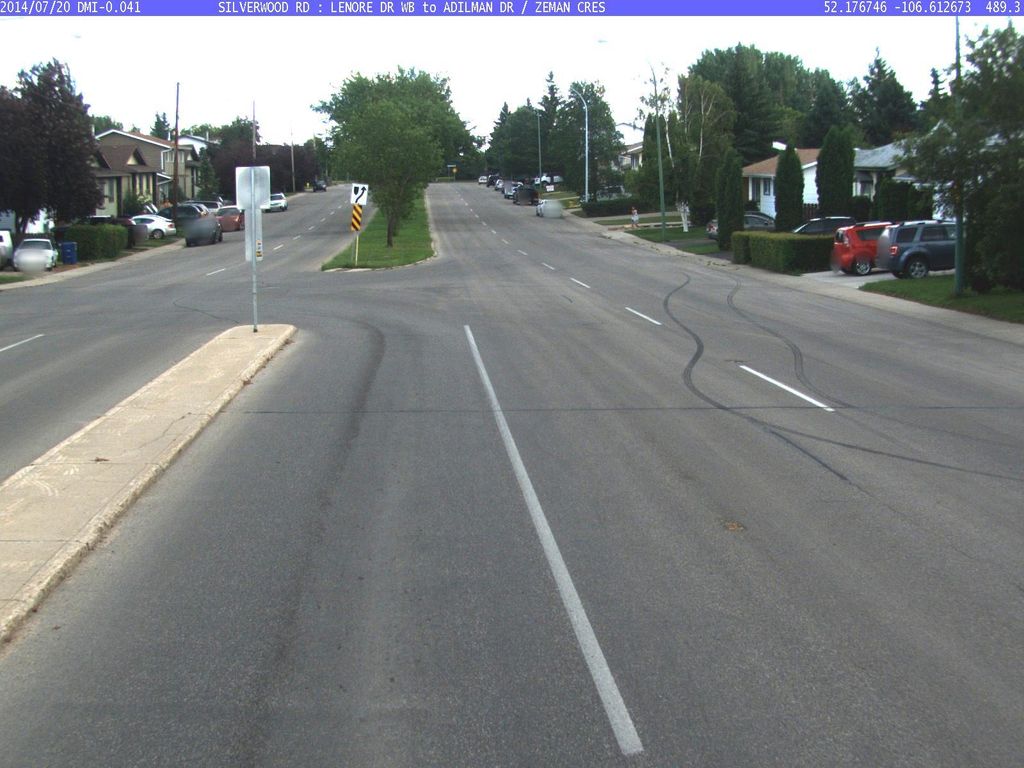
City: saskatoon